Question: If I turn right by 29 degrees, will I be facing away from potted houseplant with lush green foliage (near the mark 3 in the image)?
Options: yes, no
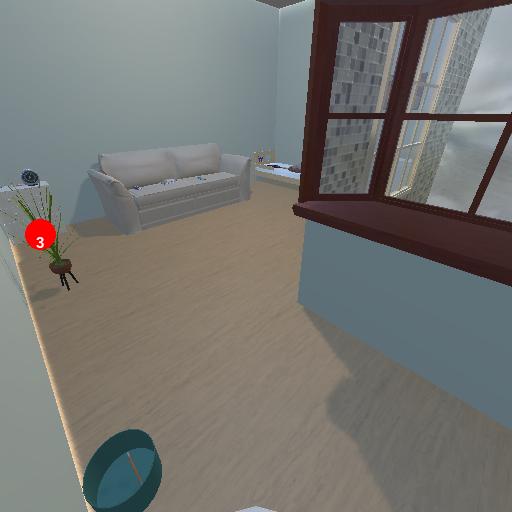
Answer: yes